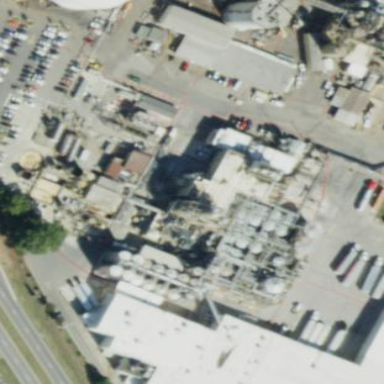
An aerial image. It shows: Industrial building.